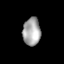
Tissue: lung
Cell type: Others
Senescence score: 0.2098
Nuclear area (px): 471
Mean DAPI intensity: 169.794